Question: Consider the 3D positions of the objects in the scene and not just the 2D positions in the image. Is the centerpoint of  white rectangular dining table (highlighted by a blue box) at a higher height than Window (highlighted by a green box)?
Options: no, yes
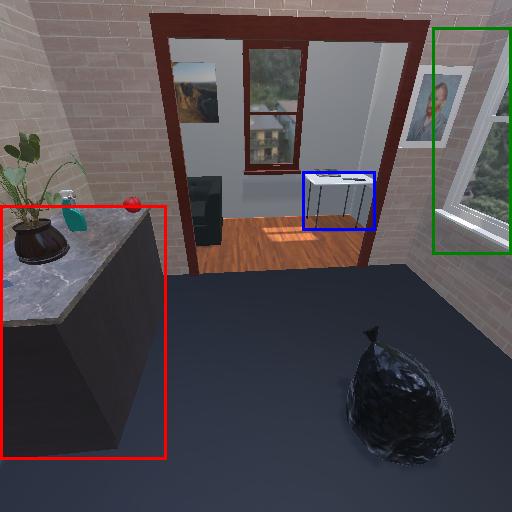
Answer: no